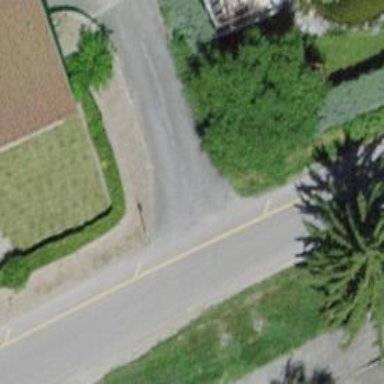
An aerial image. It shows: Sidewalk along the footway.